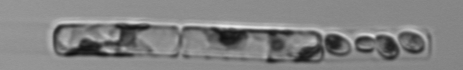
Label: Guinardia_delicatula_TAG_internal_parasite